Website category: auto
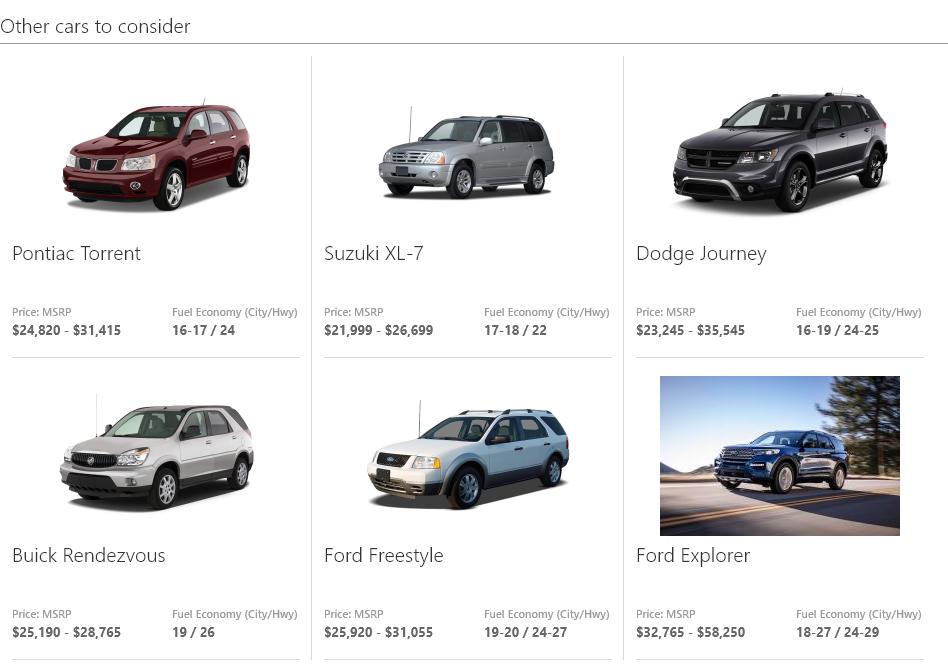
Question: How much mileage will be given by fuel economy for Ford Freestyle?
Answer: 19-20 / 24-27

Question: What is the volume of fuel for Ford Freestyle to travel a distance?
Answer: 19-20 / 24-27

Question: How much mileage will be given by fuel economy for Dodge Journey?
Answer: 16-19 / 24-25

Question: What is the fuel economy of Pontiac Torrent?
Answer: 16-17 / 24

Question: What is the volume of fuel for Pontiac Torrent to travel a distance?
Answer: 16-17 / 24

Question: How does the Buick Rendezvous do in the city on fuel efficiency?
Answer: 19

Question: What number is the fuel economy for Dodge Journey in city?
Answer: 16-19

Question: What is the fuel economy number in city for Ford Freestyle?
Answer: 19-20

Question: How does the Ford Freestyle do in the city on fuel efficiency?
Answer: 19-20

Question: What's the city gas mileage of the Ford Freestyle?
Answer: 19-20

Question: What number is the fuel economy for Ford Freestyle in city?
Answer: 19-20

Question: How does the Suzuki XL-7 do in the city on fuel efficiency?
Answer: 17-18

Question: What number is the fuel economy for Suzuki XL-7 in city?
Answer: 17-18

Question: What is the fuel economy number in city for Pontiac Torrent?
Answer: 16-17

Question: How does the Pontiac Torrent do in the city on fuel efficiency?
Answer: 16-17

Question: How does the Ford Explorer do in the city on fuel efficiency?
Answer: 18-27

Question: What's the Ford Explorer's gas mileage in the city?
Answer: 18-27

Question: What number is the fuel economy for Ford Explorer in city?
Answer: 18-27

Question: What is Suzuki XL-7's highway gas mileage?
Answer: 22

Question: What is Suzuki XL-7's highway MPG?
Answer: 22

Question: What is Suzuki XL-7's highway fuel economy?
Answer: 22

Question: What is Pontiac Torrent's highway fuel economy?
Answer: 24

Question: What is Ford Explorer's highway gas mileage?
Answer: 24-29

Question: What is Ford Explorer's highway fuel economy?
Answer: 24-29

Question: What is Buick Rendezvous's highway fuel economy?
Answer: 26

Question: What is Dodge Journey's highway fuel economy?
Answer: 24-25

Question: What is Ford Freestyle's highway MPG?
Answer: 24-27

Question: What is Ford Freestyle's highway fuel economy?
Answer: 24-27

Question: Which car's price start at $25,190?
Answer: Buick Rendezvous

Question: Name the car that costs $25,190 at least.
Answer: Buick Rendezvous

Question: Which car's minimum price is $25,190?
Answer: Buick Rendezvous

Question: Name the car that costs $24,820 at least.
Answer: Pontiac Torrent

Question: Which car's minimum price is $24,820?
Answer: Pontiac Torrent

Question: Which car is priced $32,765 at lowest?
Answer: Ford Explorer

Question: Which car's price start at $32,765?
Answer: Ford Explorer

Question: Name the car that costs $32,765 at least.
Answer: Ford Explorer

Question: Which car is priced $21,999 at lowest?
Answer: Suzuki XL-7

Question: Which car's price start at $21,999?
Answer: Suzuki XL-7

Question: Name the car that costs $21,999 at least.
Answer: Suzuki XL-7

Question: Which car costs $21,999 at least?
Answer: Suzuki XL-7

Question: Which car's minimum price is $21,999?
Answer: Suzuki XL-7

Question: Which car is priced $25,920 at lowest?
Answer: Ford Freestyle

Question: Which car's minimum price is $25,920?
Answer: Ford Freestyle

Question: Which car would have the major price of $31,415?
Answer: Pontiac Torrent

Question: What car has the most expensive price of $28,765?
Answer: Buick Rendezvous

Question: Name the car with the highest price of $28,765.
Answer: Buick Rendezvous

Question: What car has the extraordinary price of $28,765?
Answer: Buick Rendezvous

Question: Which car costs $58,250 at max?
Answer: Ford Explorer

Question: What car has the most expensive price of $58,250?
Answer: Ford Explorer

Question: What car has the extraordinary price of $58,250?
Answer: Ford Explorer

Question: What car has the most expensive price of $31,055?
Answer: Ford Freestyle

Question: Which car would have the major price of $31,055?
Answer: Ford Freestyle

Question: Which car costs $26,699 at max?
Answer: Suzuki XL-7

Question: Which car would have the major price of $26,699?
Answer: Suzuki XL-7

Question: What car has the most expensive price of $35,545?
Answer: Dodge Journey

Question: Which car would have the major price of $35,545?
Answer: Dodge Journey

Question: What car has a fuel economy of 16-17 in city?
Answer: Pontiac Torrent

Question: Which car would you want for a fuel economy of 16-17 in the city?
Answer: Pontiac Torrent

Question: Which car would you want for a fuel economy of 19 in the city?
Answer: Buick Rendezvous

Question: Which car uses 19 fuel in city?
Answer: Buick Rendezvous

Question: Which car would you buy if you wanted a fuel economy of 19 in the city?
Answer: Buick Rendezvous

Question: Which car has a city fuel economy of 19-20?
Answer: Ford Freestyle

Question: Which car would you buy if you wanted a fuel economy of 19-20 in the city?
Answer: Ford Freestyle

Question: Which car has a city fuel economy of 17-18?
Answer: Suzuki XL-7